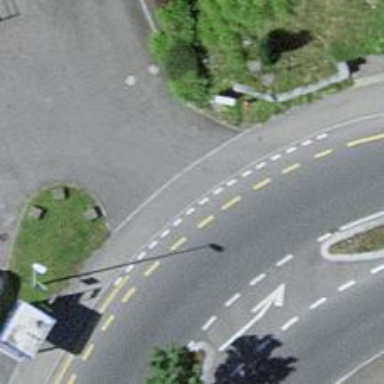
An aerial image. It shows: Unmarked crossing on the road.